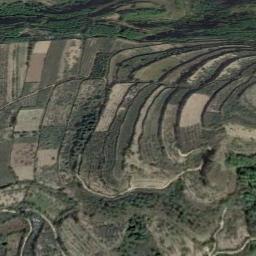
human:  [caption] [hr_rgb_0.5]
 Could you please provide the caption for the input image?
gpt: Many green plants are on the terrace .

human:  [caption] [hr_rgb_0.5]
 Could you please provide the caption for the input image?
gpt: The bare and green terrace is next to some trees .

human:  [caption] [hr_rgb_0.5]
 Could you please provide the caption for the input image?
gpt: A large layer of brown and green mixed terraces .

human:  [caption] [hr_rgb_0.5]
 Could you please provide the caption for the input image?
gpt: There was a little weed around the terraces .

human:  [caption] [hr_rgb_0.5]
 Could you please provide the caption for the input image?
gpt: There are many green terraces and some yellow ones .